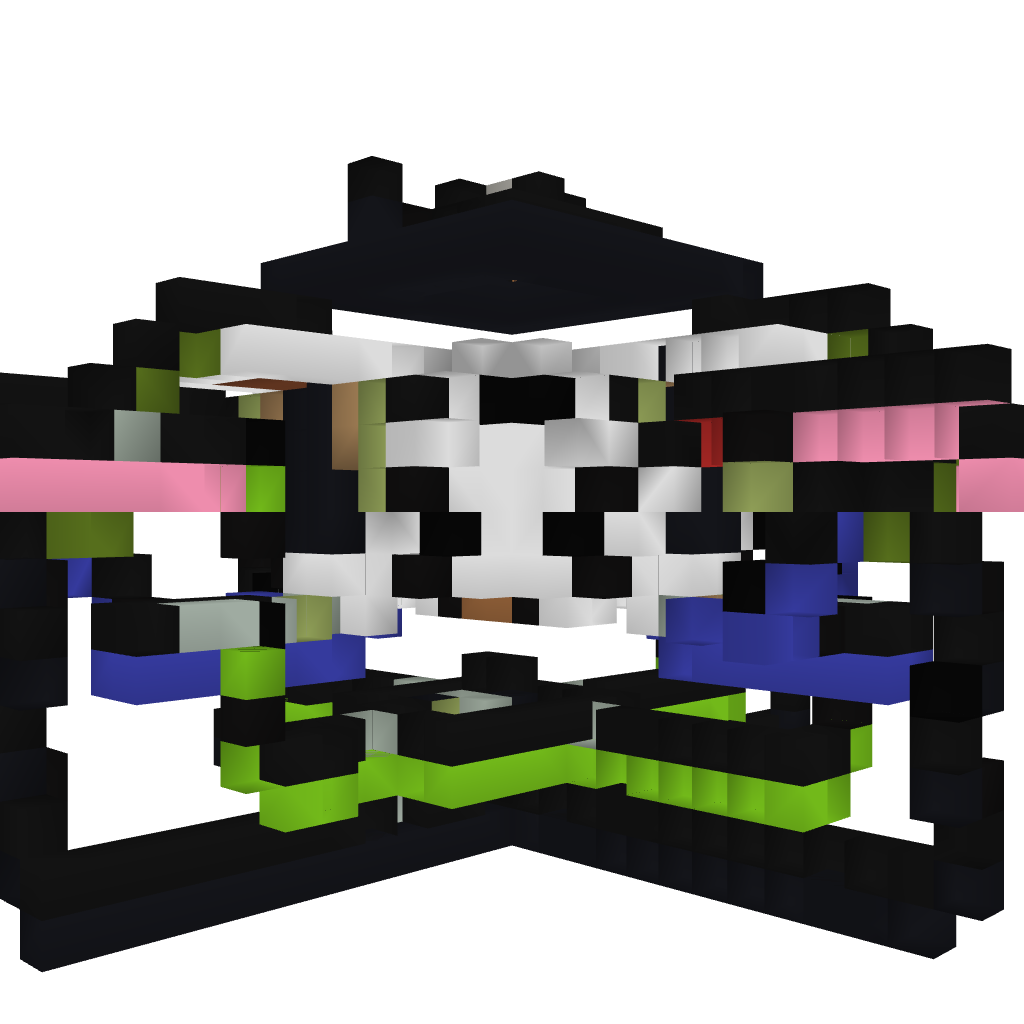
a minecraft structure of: PVP/Adventure Lobby V. 1